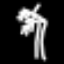
Label: palm tree